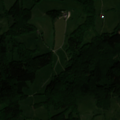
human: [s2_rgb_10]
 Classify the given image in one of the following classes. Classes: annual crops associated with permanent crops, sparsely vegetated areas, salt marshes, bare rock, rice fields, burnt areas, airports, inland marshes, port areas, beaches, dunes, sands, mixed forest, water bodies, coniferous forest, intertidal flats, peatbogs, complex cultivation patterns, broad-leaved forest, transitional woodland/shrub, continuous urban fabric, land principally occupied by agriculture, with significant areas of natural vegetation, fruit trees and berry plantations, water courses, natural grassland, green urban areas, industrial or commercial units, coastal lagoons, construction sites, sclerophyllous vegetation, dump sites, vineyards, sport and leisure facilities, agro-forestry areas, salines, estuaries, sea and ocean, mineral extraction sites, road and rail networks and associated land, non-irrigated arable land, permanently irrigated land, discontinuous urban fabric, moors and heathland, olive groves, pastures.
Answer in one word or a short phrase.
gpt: pastures, land principally occupied by agriculture, with significant areas of natural vegetation, mixed forest